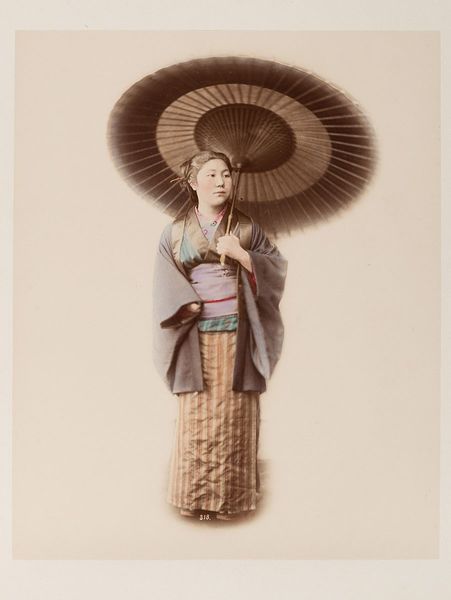
Titel: Porträt einer jungen Geisha mit Schirm
Künstler: Raimund von Stillfried-Rathenitz
Standort: Hamburg
Institution: Museum für Kunst und Gewerbe Hamburg
Schlagwörter: frau, schirm, sonnenschirm, portrait, foto, fotografie, photographie, geisha, photo, tracht, albumin, kimono, lichtbild, handkoloriert, volkstracht, reisefotografie, bildwerke, angewandte und bildende kunst, hessische systematik, porträt, mädchen, schwarzweißpositivverfahren, silbersalzverfahren, schwarzweißfotografie, porträtfotografie, porträtphotographie, reisephotographie, albuminpapier, handkolorierung